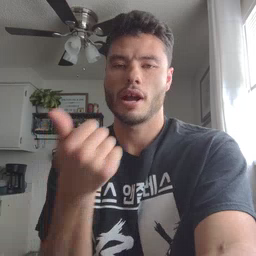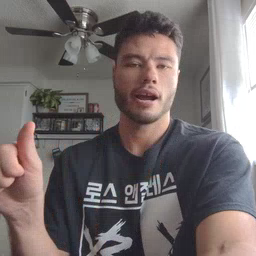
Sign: any